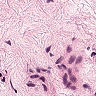
Metastatic tissue present: no